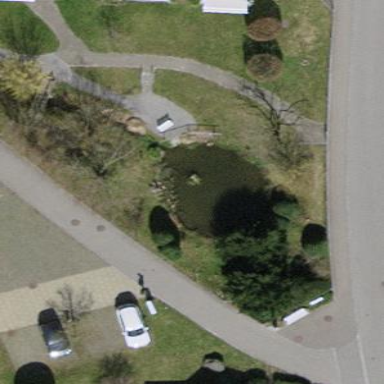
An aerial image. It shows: Pond surrounded by natural water.